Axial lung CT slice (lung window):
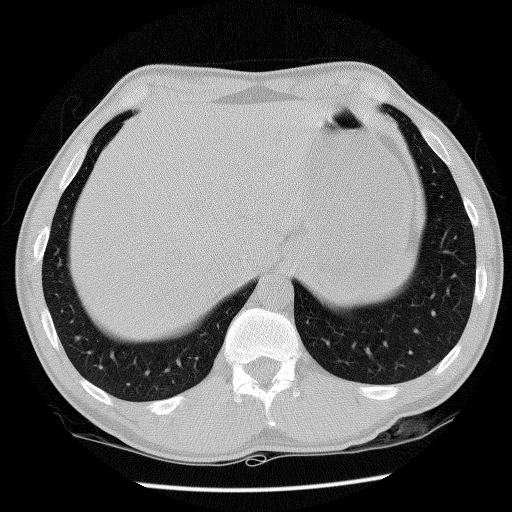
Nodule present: no